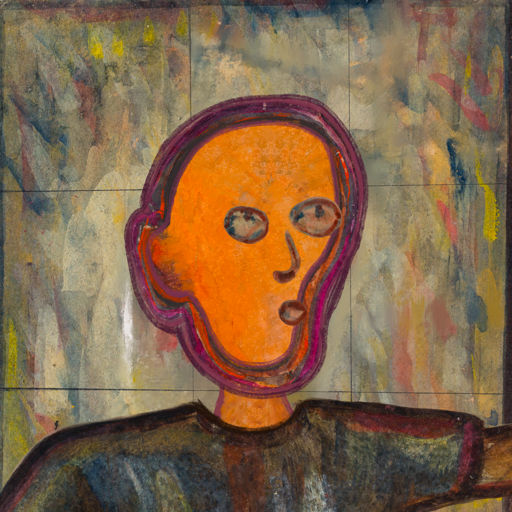
Background: GypsyMother, Head And Neck Side: Hypocrite_w_Hair, Face Side: Orphan, Bust: Mosgoul, Hair Side: Blank, Head Accessory: Blank, Second Necklace: Blank, Necklace: Blank, Baby: Blank